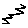
Label: zigzag